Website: crate-barrel
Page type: gifting
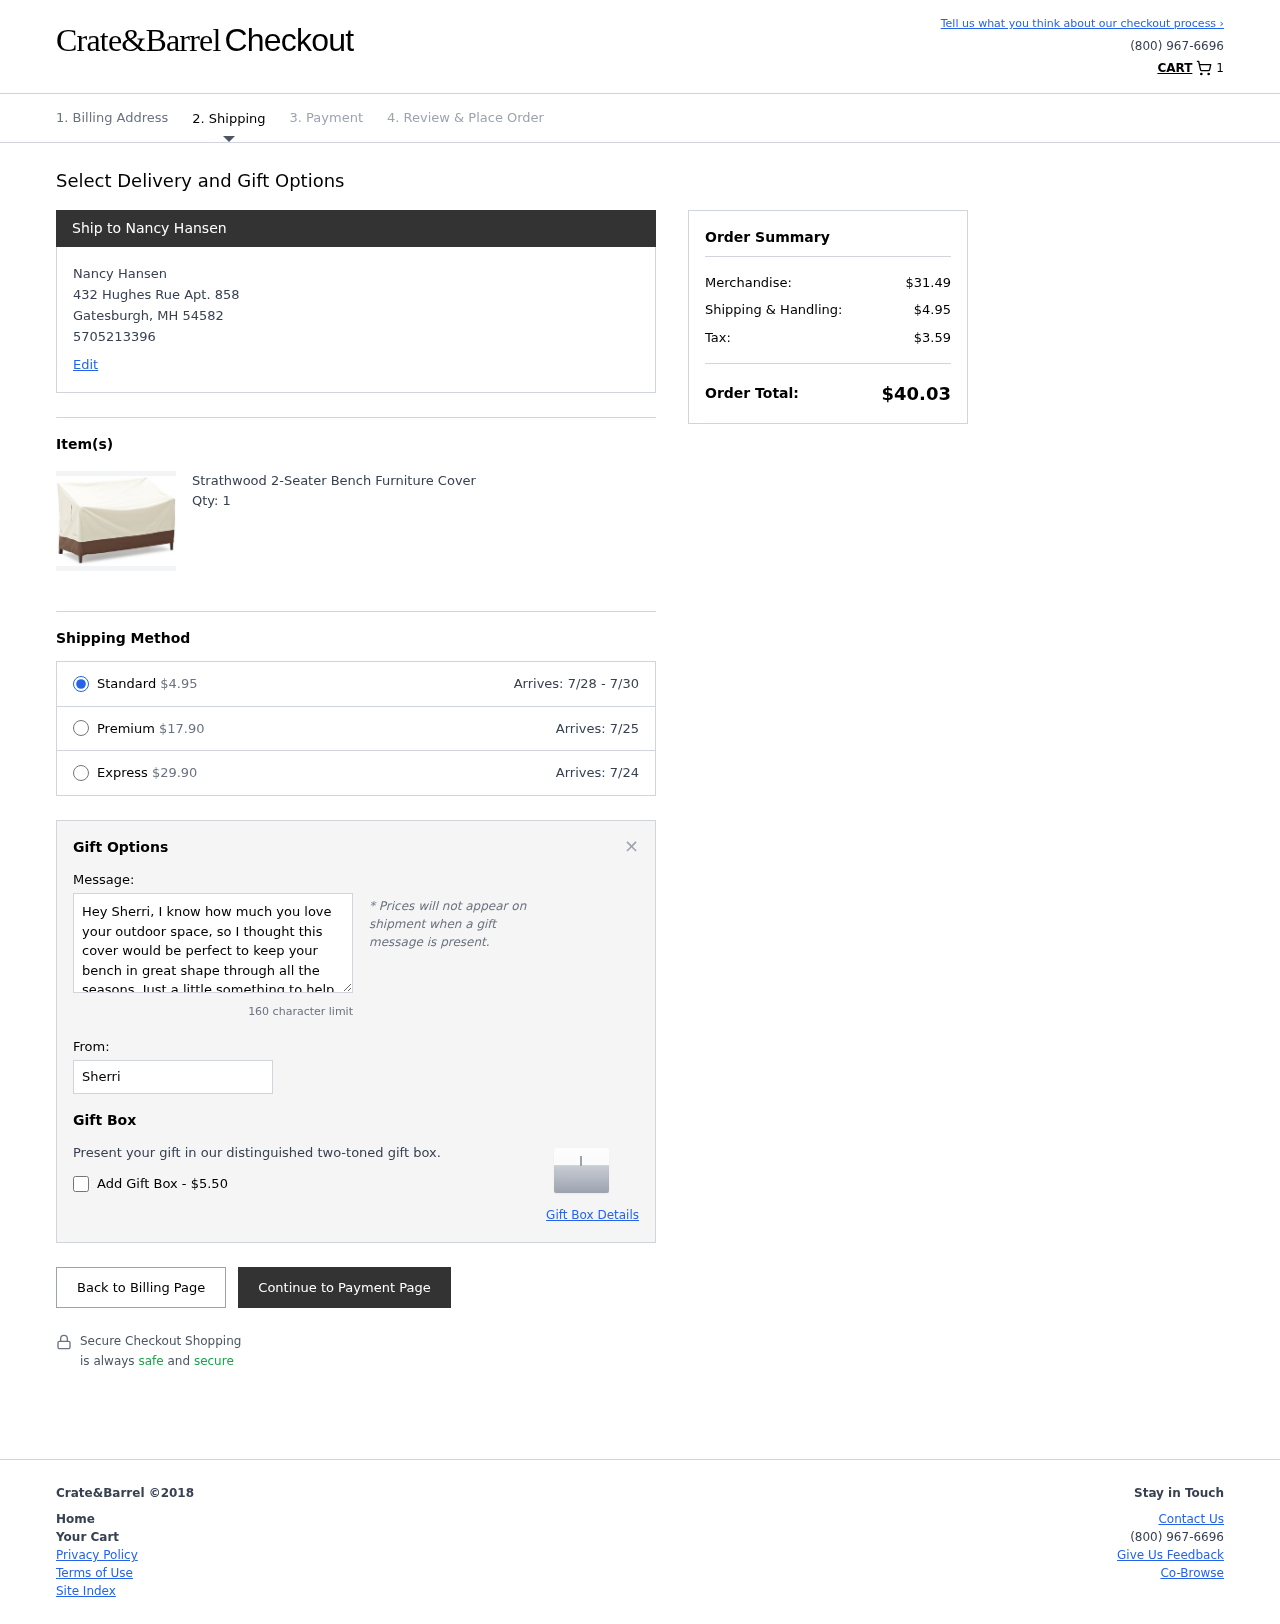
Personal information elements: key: PII_CITY
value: Gatesburgh
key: PII_FULLNAME
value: Nancy Hansen
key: PII_GIFT_FIRSTNAME
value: Sherri
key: PII_GIFT_MESSAGE
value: Hey Sherri, I know how much you love your outdoor space, so I thought this cover would be perfect to keep your bench in great shape through all the seasons. Just a little something to help you enjoy those relaxing moments outside even more. Hope you love it!
Nancy
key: PII_PHONE
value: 5705213396
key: PII_POSTCODE
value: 54582
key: PII_STATE_ABBR
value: MH
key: PII_STREET
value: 432 Hughes Rue Apt. 858
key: PII_FULLNAME2
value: Nancy Hansen
Product elements: key: PRODUCT1_NAME
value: Strathwood 2-Seater Bench Furniture Cover
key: PRODUCT1_QUANTITY
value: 1
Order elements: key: ORDER_NUM_ITEMS
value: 1
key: ORDER_SHIPPING_COST
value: $4.95
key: ORDER_DELIVERY_DATE_RANGE
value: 7/28 - 7/30
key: ORDER_PREMIUM_SHIPPING
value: $17.90
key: ORDER_PREMIUM_DATE
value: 7/25
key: ORDER_EXPRESS_SHIPPING
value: $29.90
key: ORDER_EXPRESS_DATE
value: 7/24
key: ORDER_SUBTOTAL
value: $31.49
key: ORDER_TAX
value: $3.59
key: ORDER_TOTAL
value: $40.03